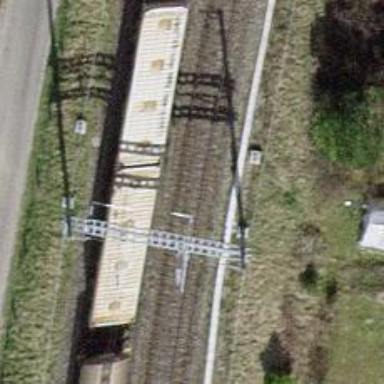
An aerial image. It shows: Single railway track with electrified contact line.